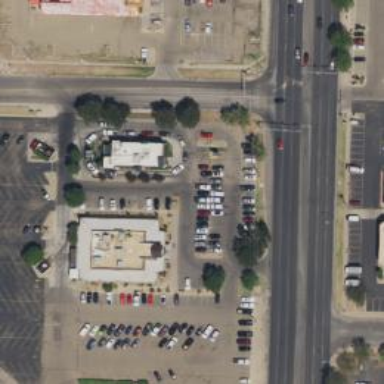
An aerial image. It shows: Parking space.